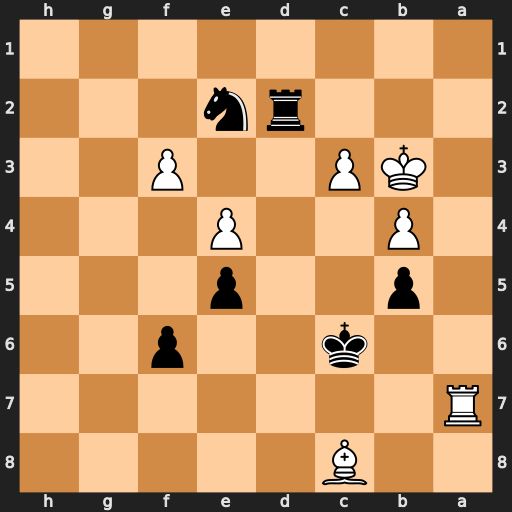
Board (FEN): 2B5/R7/2k2p2/1p2p3/1P2P3/1KP2P2/3rn3/8
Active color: b
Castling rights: -
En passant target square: -
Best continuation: Nc1+ Ka3 Ra2#